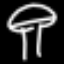
Label: mushroom